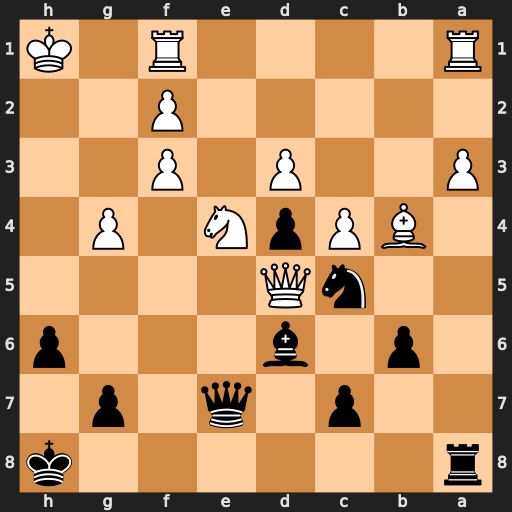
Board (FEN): r6k/2p1q1p1/1p1b3p/2nQ4/1BPpN1P1/P2P1P2/5P2/R4R1K
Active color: b
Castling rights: -
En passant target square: -
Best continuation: Qh4+ Kg1 Qh2#